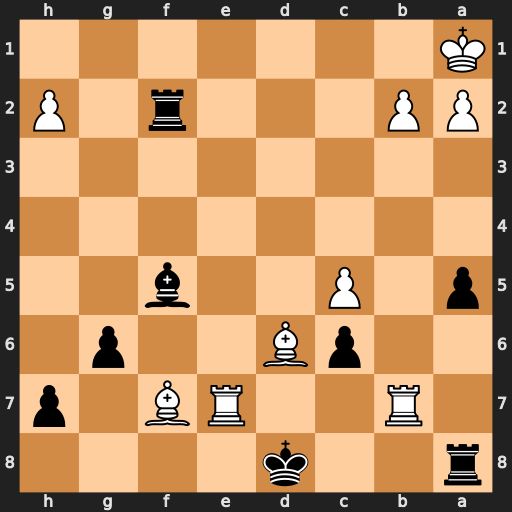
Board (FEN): r2k4/1R2RB1p/2pB2p1/p1P2b2/8/8/PP3r1P/K7
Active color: b
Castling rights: -
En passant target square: -
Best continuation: Rf1+ Re1 Rxe1#